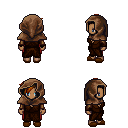
a pixel art fantasy rpg character, female body template, human, dark skin, brown robe, red pants, brunette pixie cut hairstyle, cloth hood, leather bracers, brown slippers, four views (front, back, left, right), 2x2 character sprite sheet, small pixel art, hard edges, no anti-aliasing